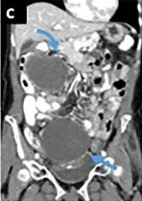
Patient 2. Shows an enhancing solid and cystic pelvic mass (arrow) and an enhancing solid and cystic right upper quadrant mass (curved arrow), both showing decreased enhancement on contrast-enhanced CT obtained 17 months after starting treatment.
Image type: radiology (ct)